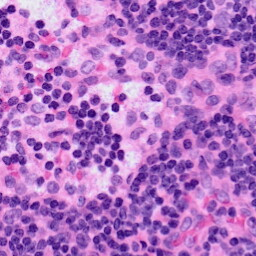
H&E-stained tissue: LymphNode